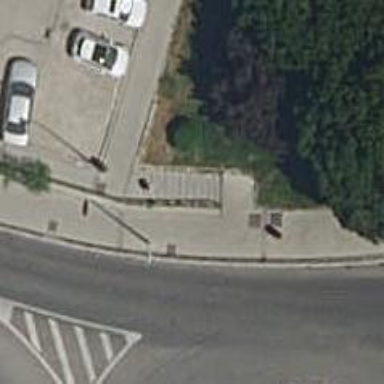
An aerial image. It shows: Paved footway with ramp.